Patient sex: M
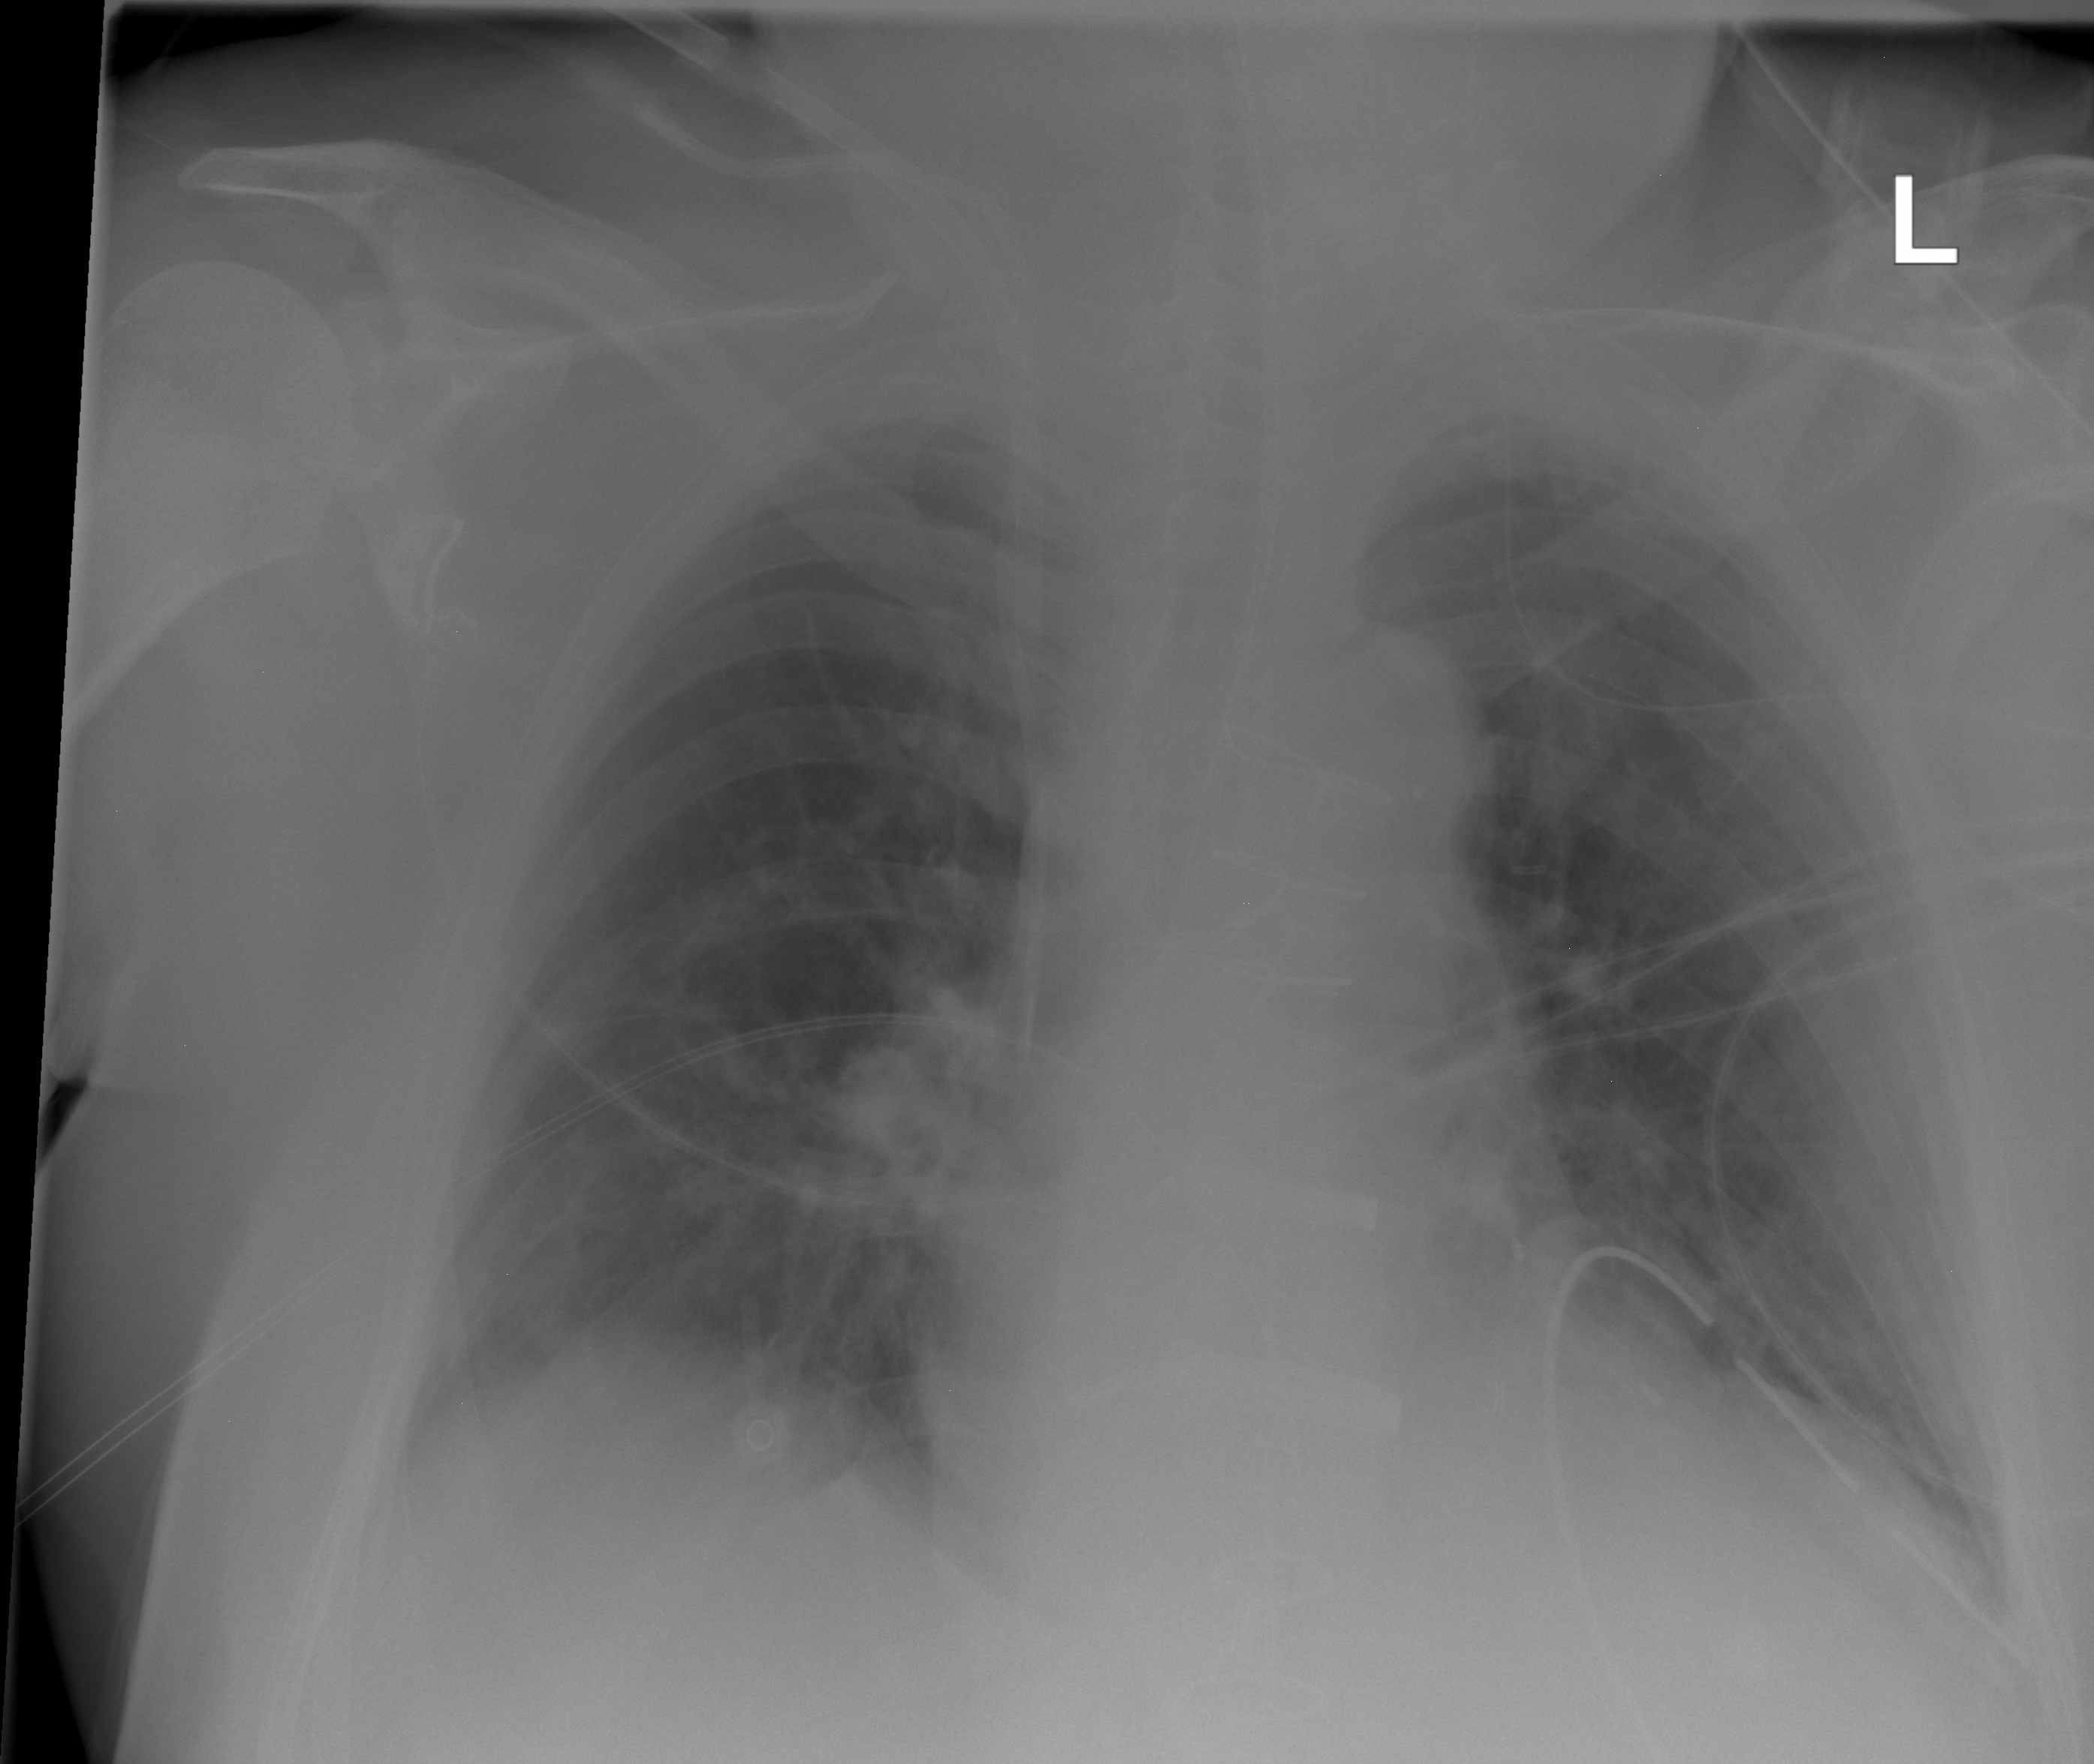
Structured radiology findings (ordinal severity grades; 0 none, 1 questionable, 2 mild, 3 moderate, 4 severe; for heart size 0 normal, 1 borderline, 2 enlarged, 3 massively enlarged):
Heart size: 2
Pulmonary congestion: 2
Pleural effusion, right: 2
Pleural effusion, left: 2
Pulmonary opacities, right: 1
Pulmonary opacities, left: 0
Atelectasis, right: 2
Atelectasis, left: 2